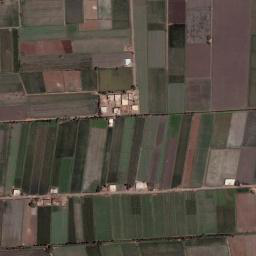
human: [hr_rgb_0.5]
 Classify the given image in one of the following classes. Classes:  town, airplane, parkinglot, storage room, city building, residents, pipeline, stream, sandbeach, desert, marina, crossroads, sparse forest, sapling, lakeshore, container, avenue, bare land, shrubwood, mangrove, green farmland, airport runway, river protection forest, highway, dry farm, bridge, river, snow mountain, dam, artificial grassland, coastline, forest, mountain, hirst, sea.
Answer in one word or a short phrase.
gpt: green farmland